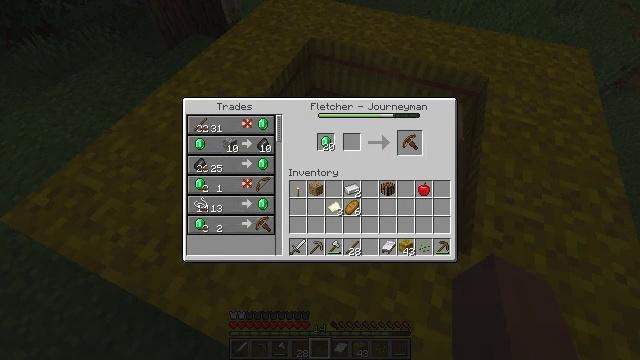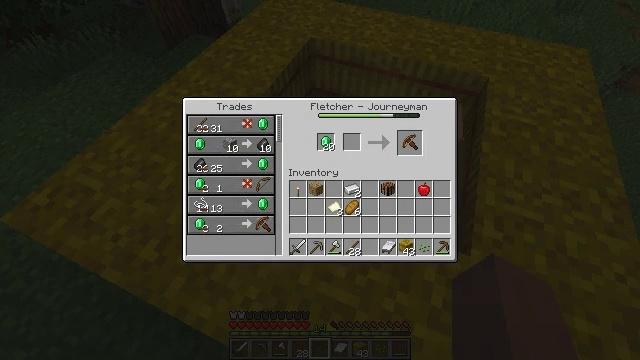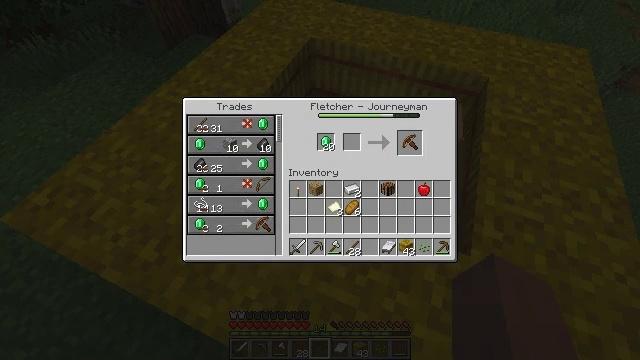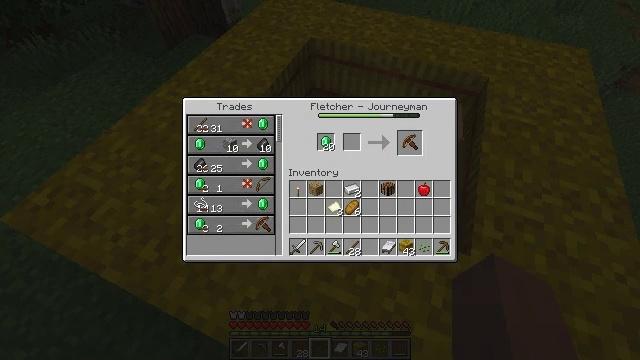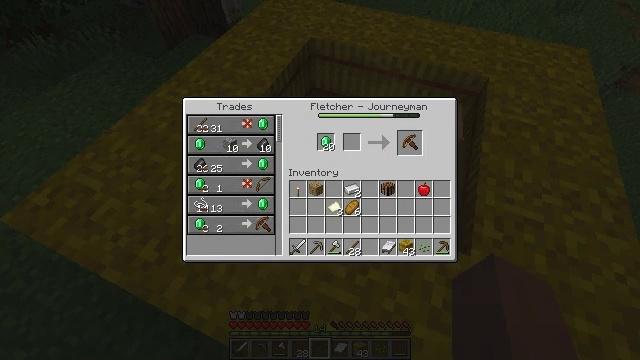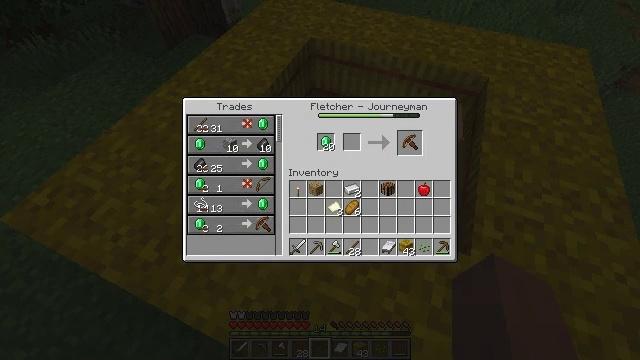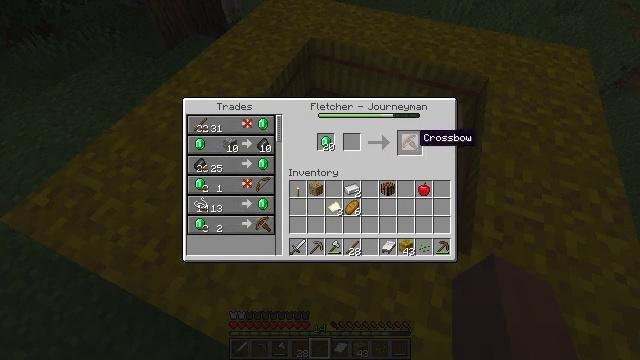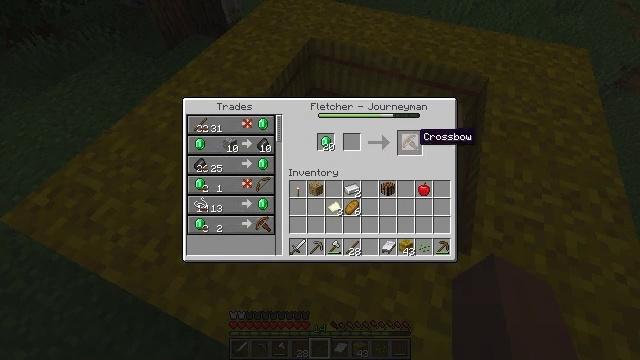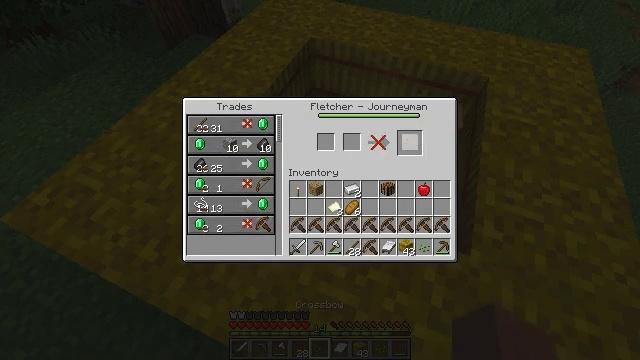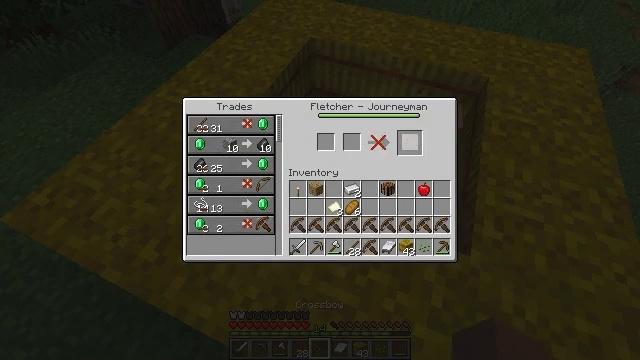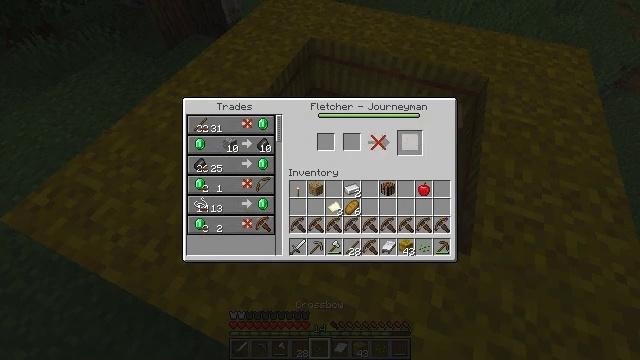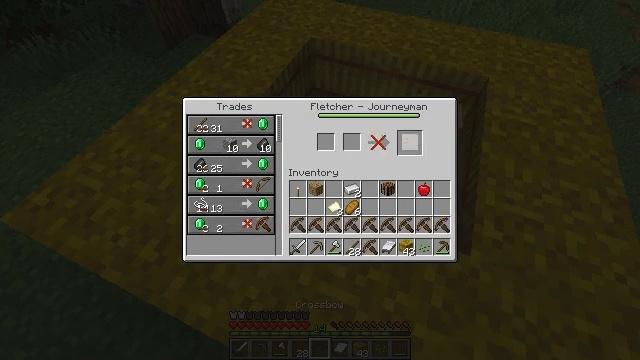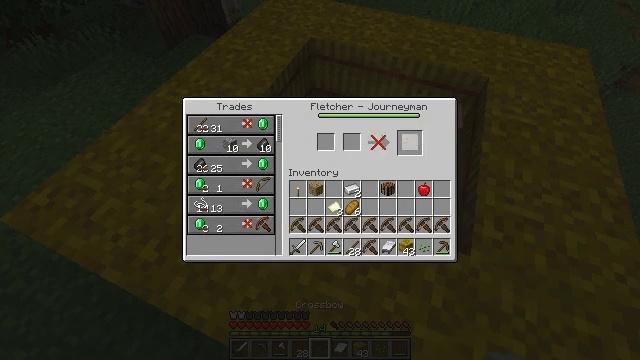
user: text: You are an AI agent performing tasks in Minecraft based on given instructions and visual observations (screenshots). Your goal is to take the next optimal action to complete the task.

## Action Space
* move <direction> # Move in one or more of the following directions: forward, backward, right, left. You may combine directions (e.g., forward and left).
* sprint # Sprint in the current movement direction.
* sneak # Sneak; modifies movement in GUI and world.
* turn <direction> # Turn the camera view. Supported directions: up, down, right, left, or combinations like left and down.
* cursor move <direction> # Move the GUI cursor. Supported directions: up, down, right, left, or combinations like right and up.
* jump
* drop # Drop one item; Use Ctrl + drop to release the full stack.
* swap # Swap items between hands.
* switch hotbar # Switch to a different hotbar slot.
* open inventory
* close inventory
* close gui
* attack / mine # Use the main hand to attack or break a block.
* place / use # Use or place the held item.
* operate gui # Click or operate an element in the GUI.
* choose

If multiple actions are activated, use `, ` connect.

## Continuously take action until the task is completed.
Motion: motion action
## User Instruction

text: Craft the crossbow using sticks, iron, string, and a tripwire hook.
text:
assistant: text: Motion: cursor move left
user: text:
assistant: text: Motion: sneak, cursor move left and up
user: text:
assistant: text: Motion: sneak
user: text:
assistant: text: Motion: sneak
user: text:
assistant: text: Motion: sneak
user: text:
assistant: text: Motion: sneak, cursor move up
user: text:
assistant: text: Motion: sneak
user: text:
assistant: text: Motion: sneak, operate gui
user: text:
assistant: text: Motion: sneak, operate gui
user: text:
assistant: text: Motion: sneak
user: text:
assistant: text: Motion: sneak
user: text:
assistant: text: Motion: sneak
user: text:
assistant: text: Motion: sneak